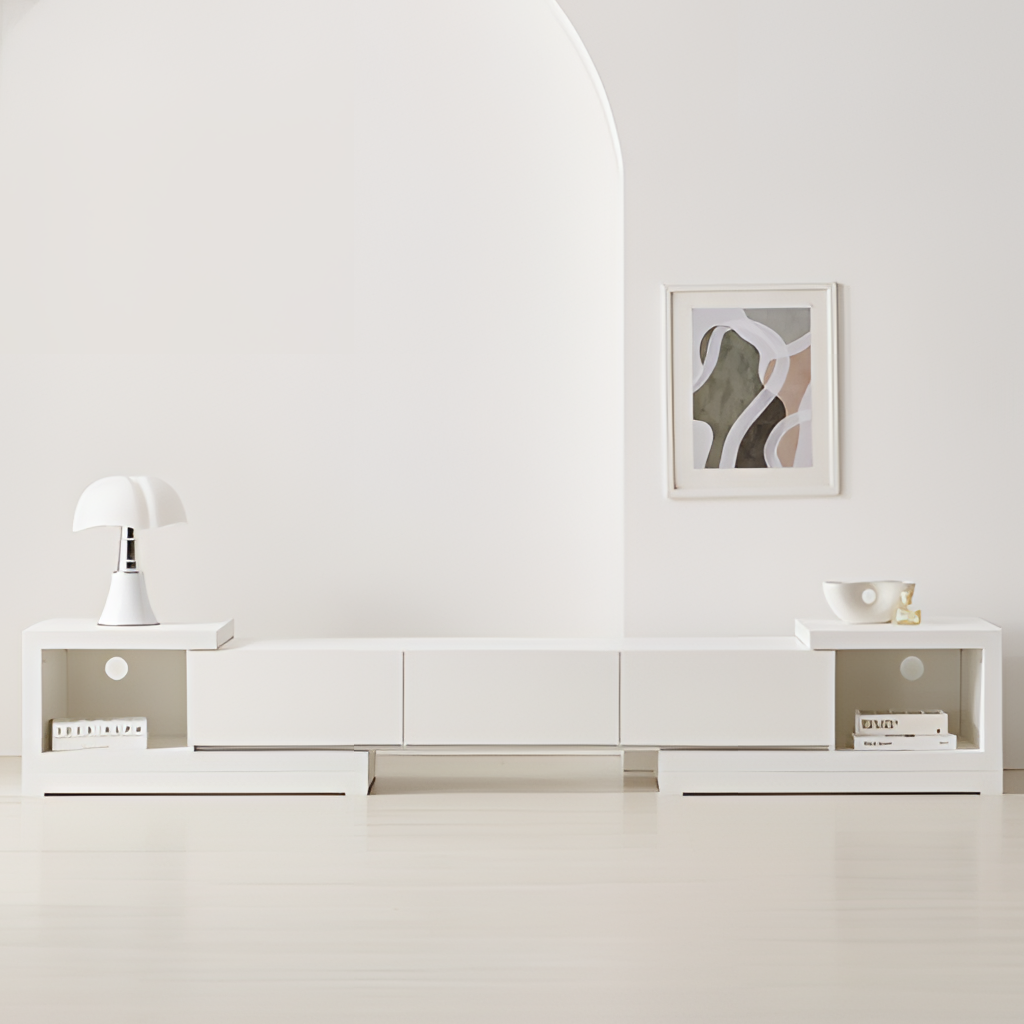
white wood TV console, living room, wood flooring, with plank pattern, minimalist, white paint wallpaper, with solid pattern